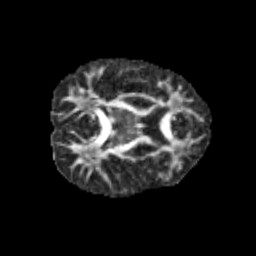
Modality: FA
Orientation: axial
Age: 11
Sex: male
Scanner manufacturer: siemens
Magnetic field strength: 3 T
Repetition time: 3.8 s
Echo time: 0.07 s